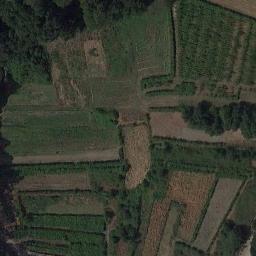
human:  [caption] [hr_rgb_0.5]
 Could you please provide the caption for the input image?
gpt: The terraced fields look like circles .

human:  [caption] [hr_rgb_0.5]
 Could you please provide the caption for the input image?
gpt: Many irregularly shaped brown and green mixed farm fields .

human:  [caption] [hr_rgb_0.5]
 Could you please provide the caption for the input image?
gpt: Many trees are on the terrace .

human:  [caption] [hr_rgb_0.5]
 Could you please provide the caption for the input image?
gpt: The bare and green terrace is next to some trees .

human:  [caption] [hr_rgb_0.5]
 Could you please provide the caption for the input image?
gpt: There are some green trees beside the terraces .